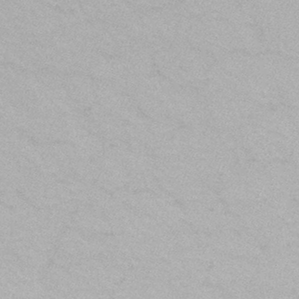
Label: frost